Question:
On my first spring mvc project, I am trying to get a better understanding of the directory structure with this project and why it is done as such
I get what goes in 'controllers' and 'views' directory, but am unsure of the others. If I look at the .java file in beans and commands, they look the same to me - no difference in annotations between the two, so why can't the 2 directories be combined into one?
What goes into services?
The mappers looks like it is for mapping with a database for an OR/M object
Not sure of resolvers directory
Is this standard way of organizing spring mvc projects?
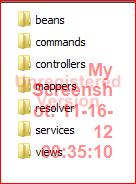
Answer: Every project has its structure according to the style of organization/user. The structures abide the standards set down by the organization. So they vary from one to another. A MVC project can be broadly categoried into
1. controllers
2. services //Business Logic layer. Layer between controller and dao
3. dao // Communicates with DB
4. command or bo or vo (whatever name suits your fancy)
The above are the main three. Then there might be other folders like
1. utils //Converters, validators etc could go here or in their own package
2. resources // Place your .properties, xmls etc here
In the context of spring, any class marked with an annotation inheriting from '@Component' is a bean, so the structure that you have mentioned in the question could have been made keeping that in mind but isn't being used correctly.
The resolvers folder might host View Resolvers. This is, again, just a guess. Depends entirely on you.
You could look into maven's spring archetype and the way it organizes a spring project to get a view of how the creators of Spring organize a project.